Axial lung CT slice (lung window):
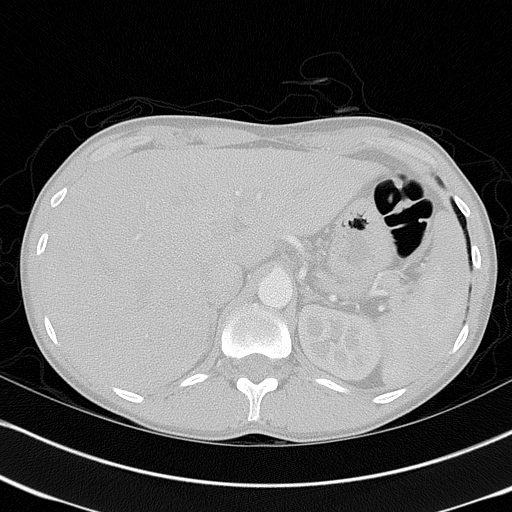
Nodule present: no